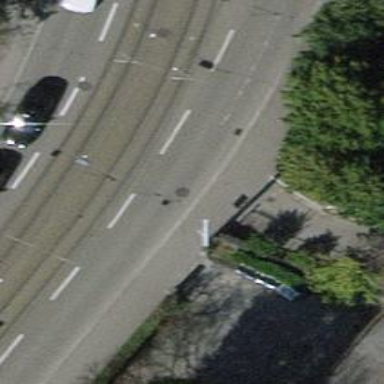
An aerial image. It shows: Unmarked crossing with traffic calming table on the road.